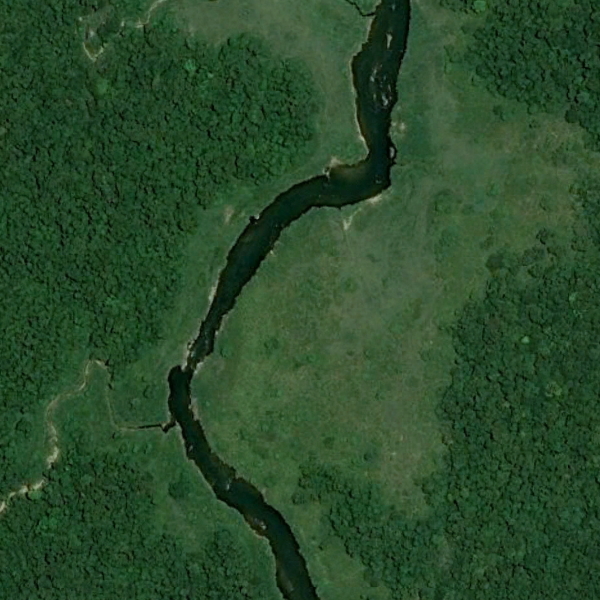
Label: River